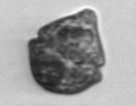
Label: Scrippsiella